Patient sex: M
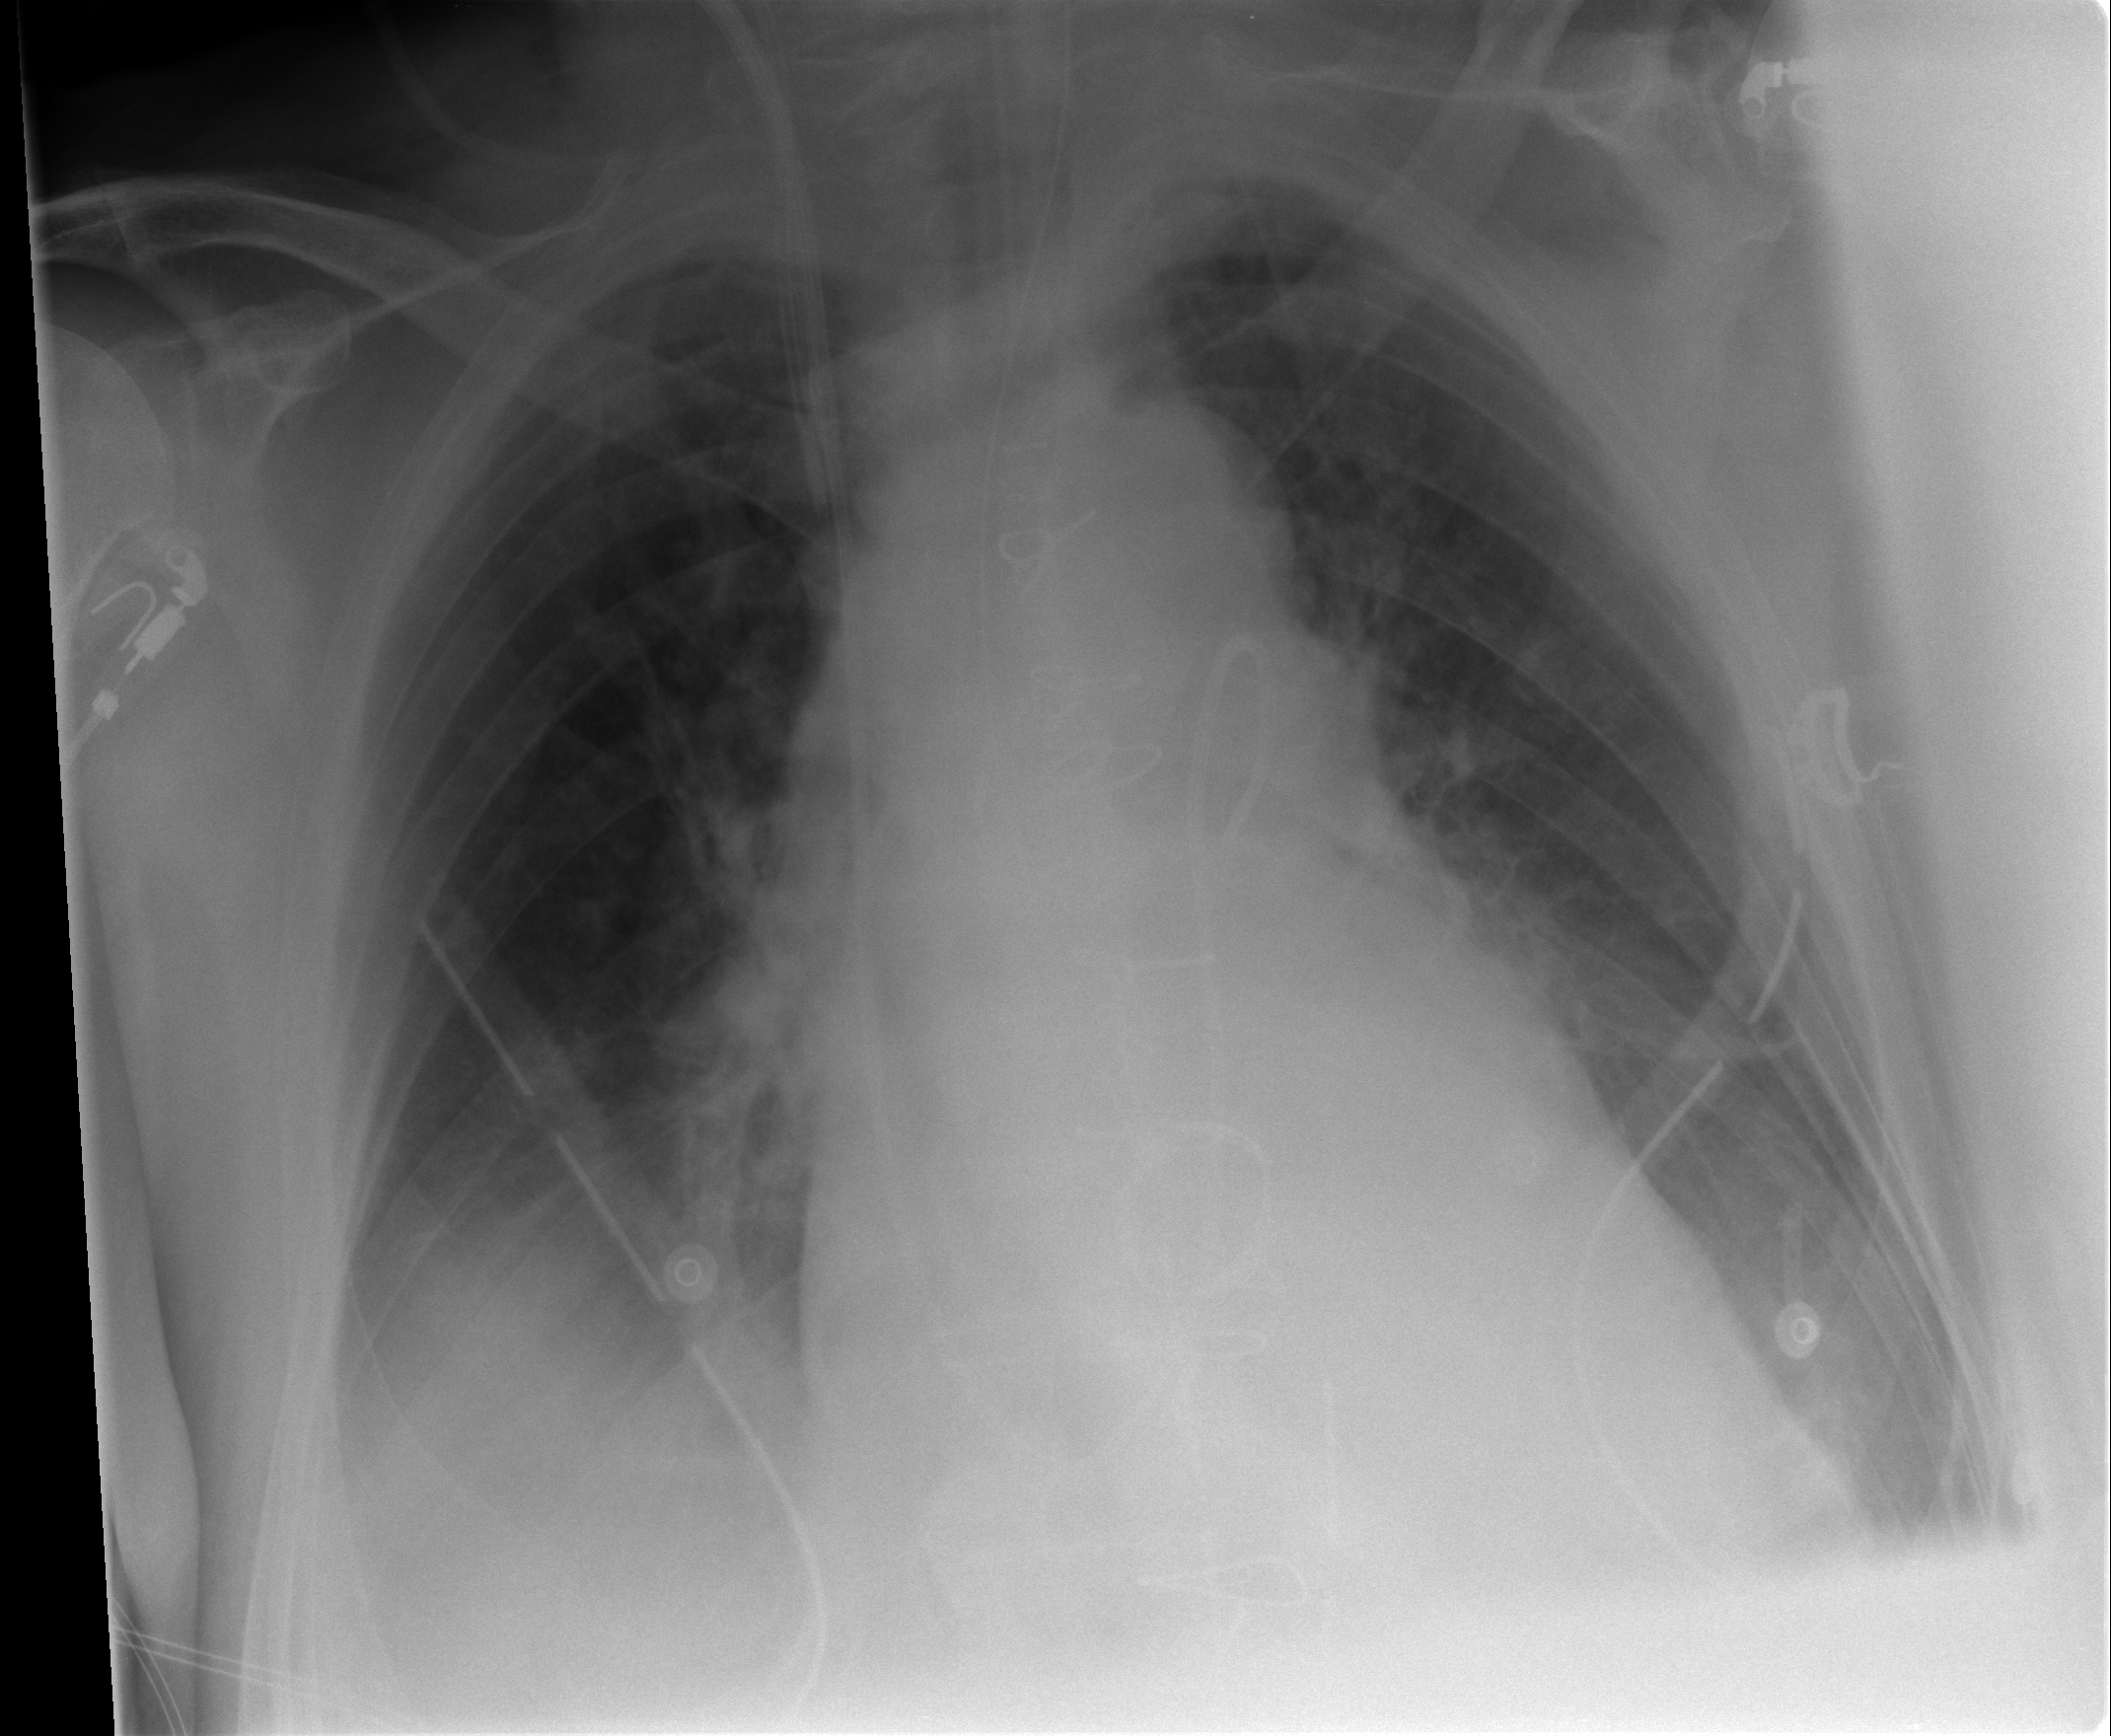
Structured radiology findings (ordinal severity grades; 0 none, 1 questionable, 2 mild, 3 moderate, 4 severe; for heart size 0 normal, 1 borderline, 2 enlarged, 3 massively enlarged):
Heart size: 2
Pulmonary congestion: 2
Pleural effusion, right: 3
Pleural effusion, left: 2
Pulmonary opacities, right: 0
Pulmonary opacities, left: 0
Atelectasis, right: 3
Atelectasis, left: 3